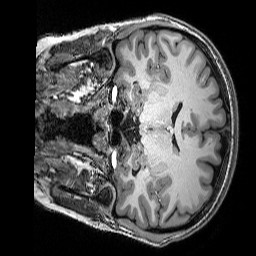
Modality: T1w
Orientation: coronal
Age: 24
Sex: female
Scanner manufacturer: siemens
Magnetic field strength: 3 T
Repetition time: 2.5 s
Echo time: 0.00343 s